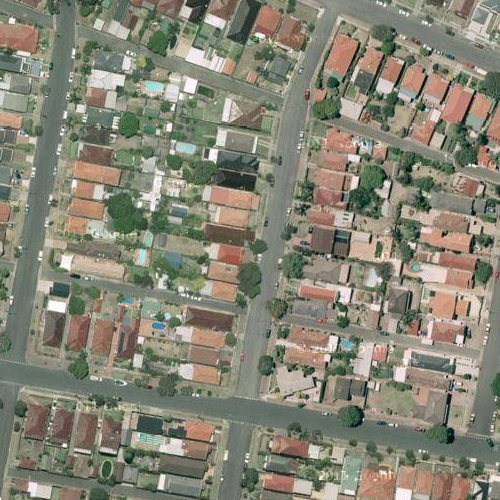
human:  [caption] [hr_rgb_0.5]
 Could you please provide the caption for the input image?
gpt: Many houses arranged densely and divided into rectangles by some roads .

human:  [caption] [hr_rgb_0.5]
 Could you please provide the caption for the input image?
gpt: A residential area with many houses arranged neatly .

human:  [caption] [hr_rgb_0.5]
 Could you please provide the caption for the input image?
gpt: This is a residential area with many houses neatly arranged and divided into rectangles by some roads .

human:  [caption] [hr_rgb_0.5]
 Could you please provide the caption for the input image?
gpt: Lots of houses arranged neatly in the residential area and divided into rectangles by some roads .

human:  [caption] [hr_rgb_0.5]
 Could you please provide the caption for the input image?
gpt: There are many houses arranged neatly and divided into rectangles by some roads .